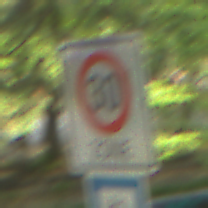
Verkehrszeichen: BeginnZone30
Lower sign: SackgasseRadverkehrDurchlaessig
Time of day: MorningAfternoon
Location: Outdoor (RoadRail)
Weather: Clear
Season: NotSpecified
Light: Natural